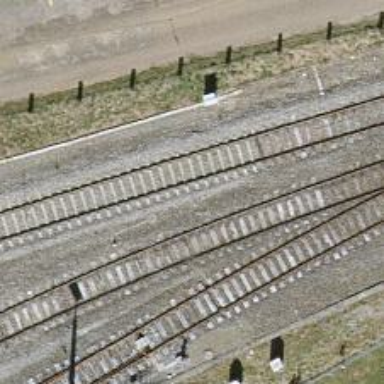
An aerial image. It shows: Railway siding with one electrified track and contact line.